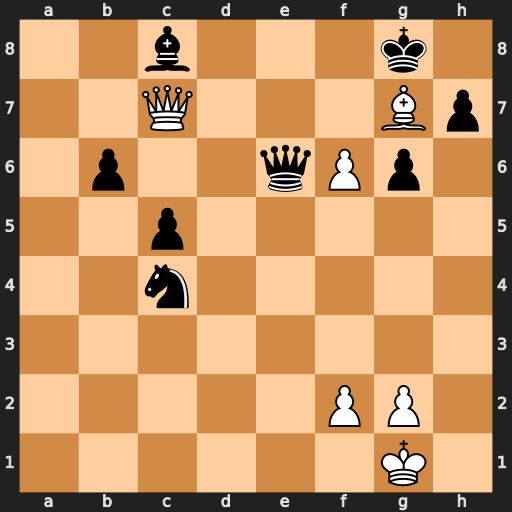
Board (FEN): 2b3k1/2Q3Bp/1p2qPp1/2p5/2n5/8/5PP1/6K1
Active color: w
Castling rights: -
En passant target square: -
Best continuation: Qd8+ Qe8 Qxe8#